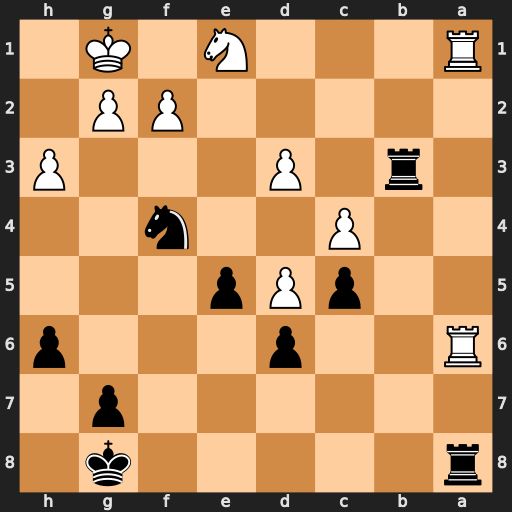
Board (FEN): r5k1/6p1/R2p3p/2pPp3/2P2n2/1r1P3P/5PP1/R3N1K1
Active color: b
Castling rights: -
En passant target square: -
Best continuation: Rxa6 Rxa6 Rb1